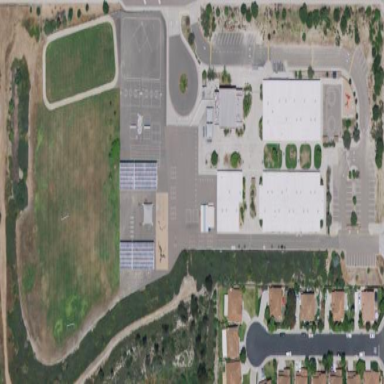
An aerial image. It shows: School.